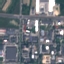
Land use / land cover class: Industrial